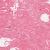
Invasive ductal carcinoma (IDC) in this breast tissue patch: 0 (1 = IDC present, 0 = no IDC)